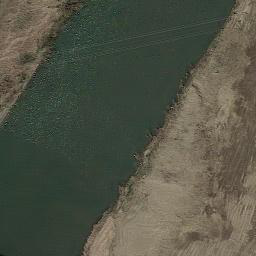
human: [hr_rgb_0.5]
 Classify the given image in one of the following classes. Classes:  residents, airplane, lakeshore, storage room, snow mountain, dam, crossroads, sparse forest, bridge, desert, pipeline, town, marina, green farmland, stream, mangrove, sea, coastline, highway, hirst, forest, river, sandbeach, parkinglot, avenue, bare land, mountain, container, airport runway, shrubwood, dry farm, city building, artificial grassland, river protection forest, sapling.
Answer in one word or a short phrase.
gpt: river